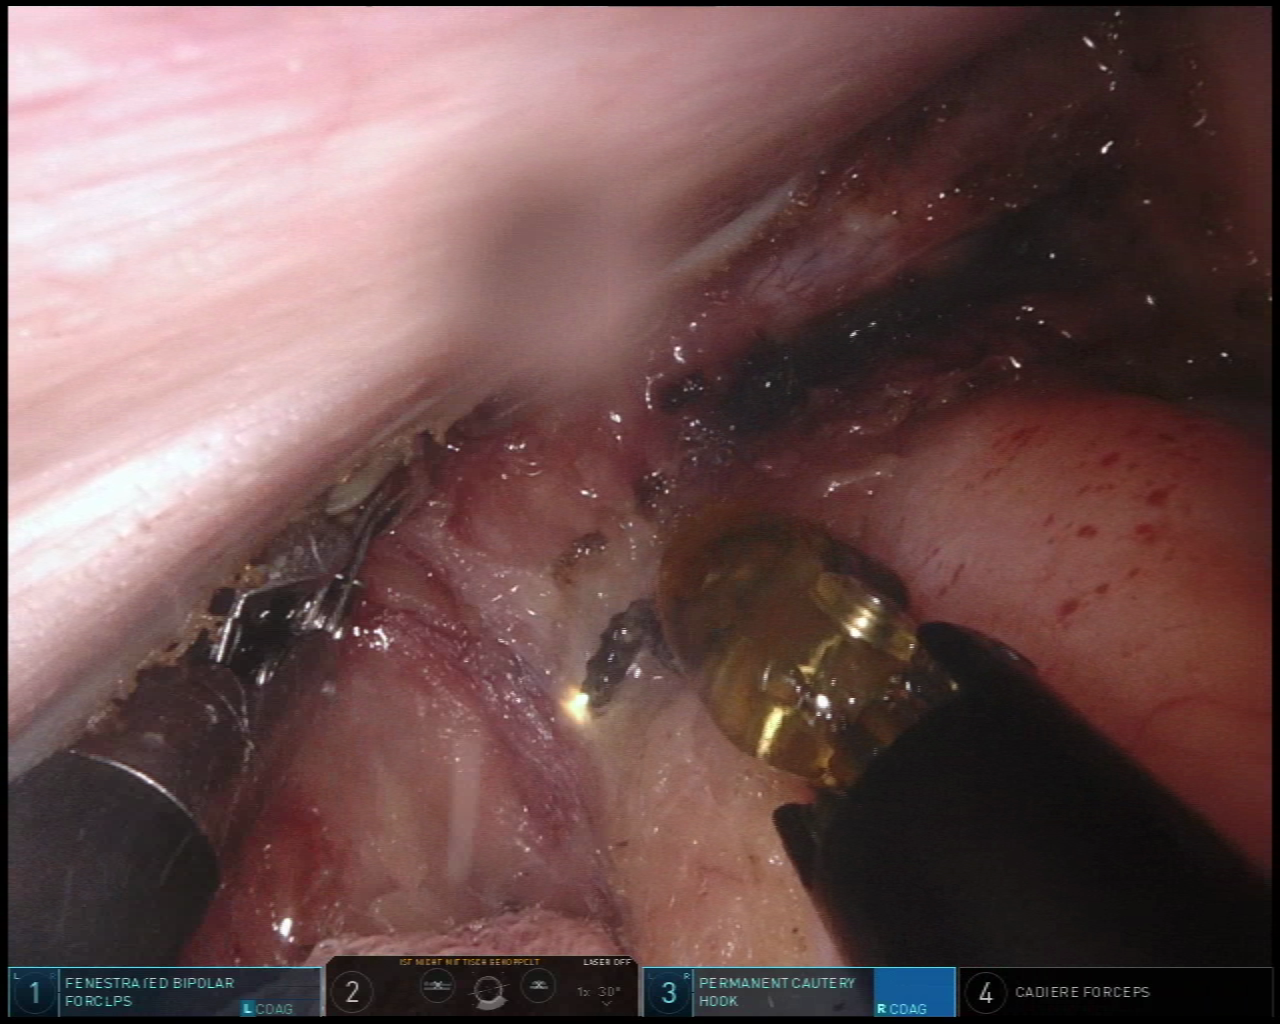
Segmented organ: vesicular_glands
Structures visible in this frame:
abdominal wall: no
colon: no
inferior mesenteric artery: no
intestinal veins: no
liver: no
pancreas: no
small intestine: no
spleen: no
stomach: no
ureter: no
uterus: no
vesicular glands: yes